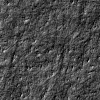
Atmospheric dust classification: not_dusty